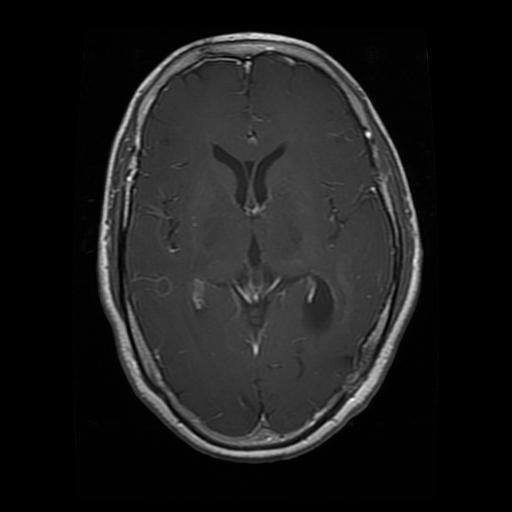
Label: glioma